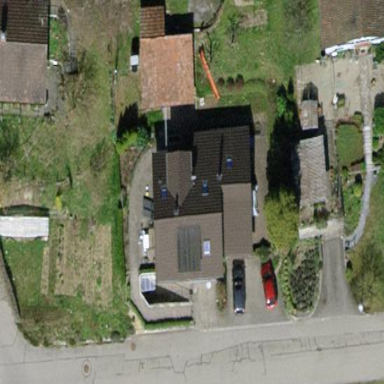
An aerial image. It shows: Detached building with gabled roof.